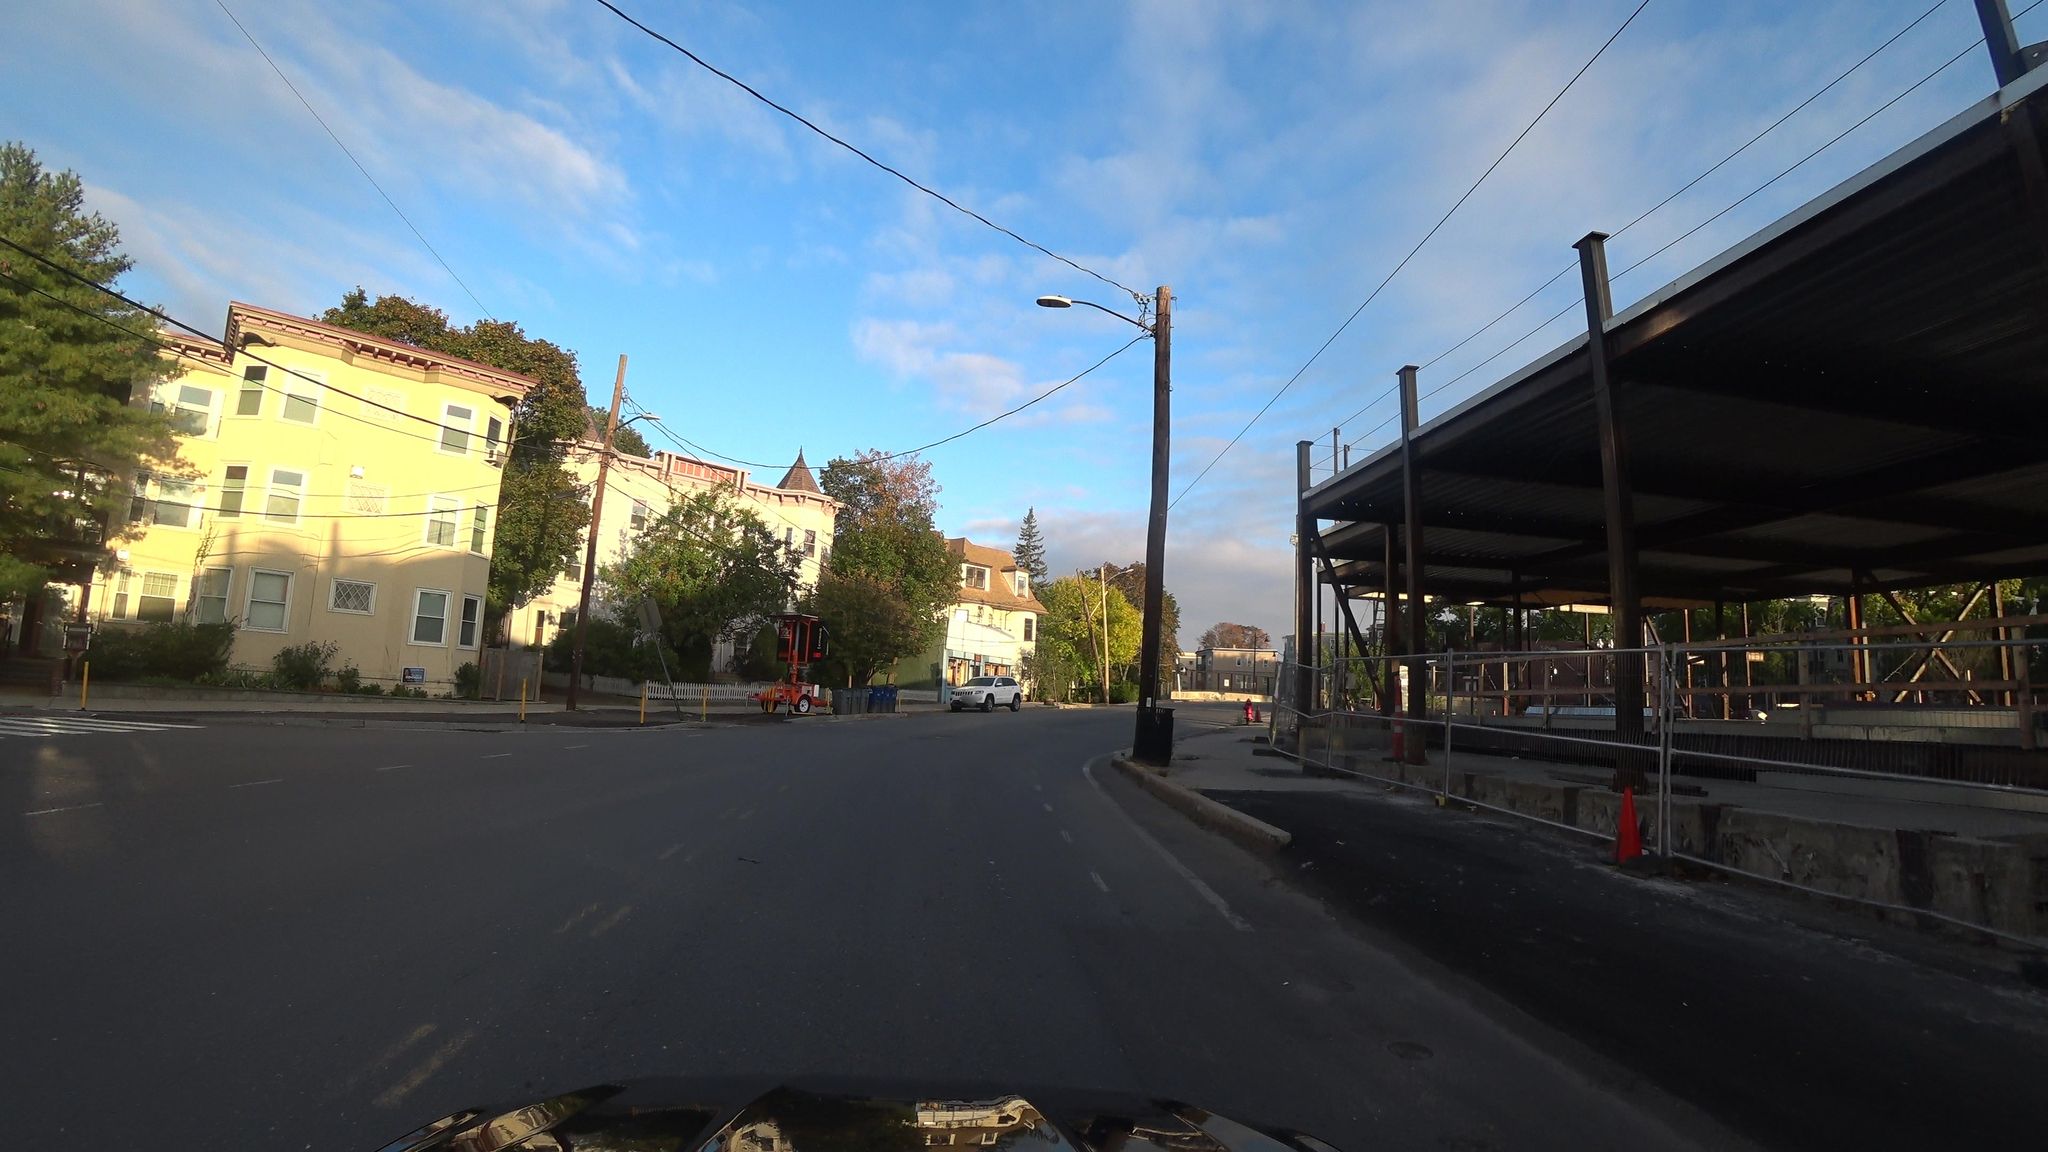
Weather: clear
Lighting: day
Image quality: good
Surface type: driving surface
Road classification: tertiary
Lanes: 2
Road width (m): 21.3
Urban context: urban centre
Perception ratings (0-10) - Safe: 0.99, Lively: 5.36, Beautiful: 1.41, Boring: 3.5, Depressing: 5.78, Wealthy: 0.95